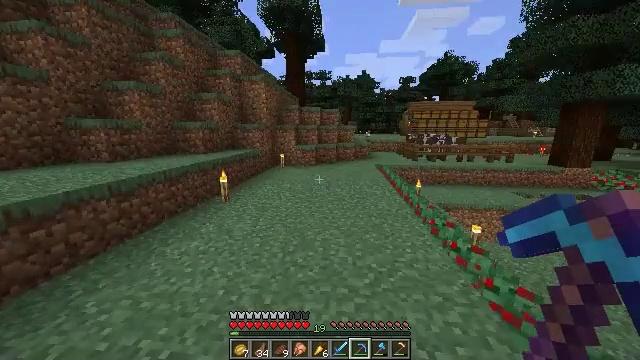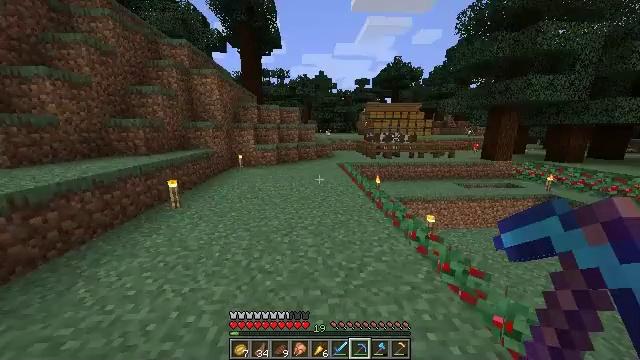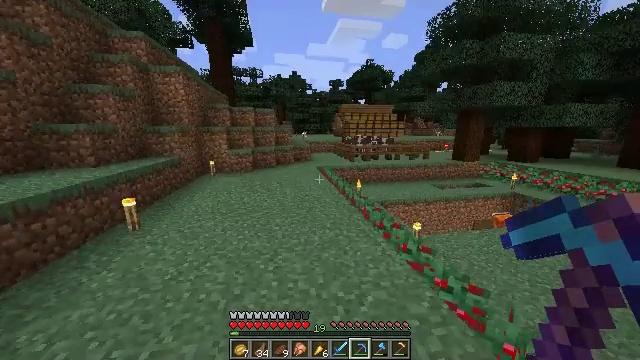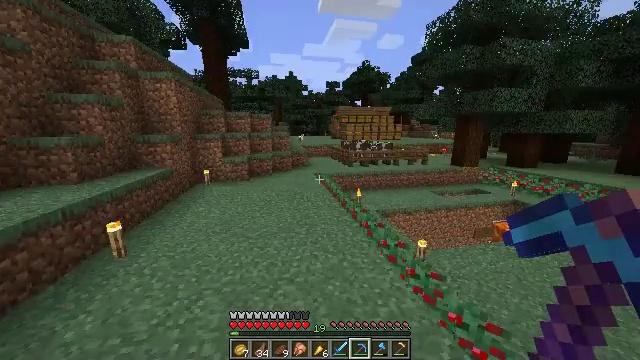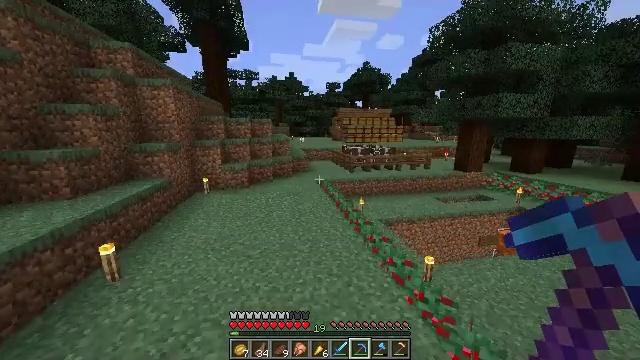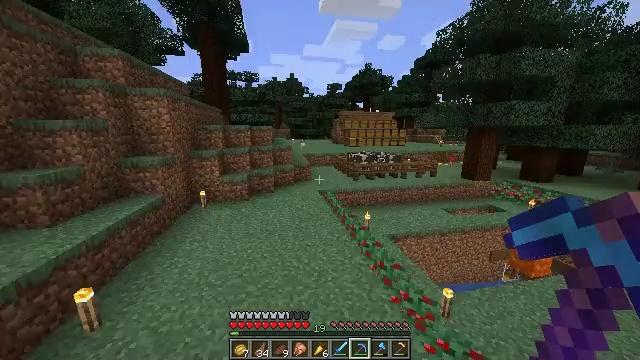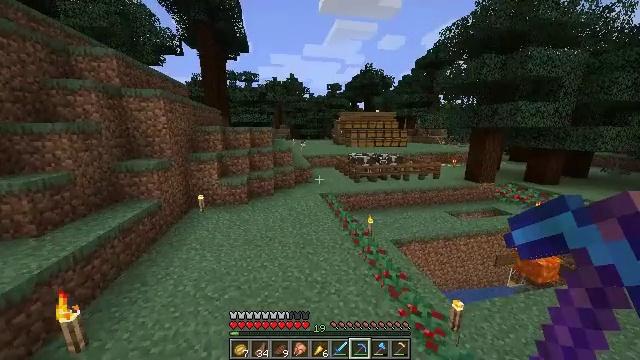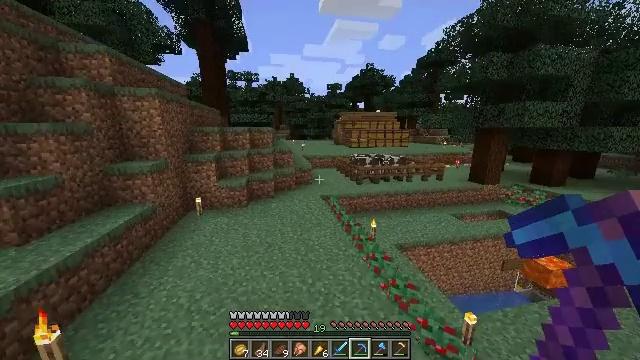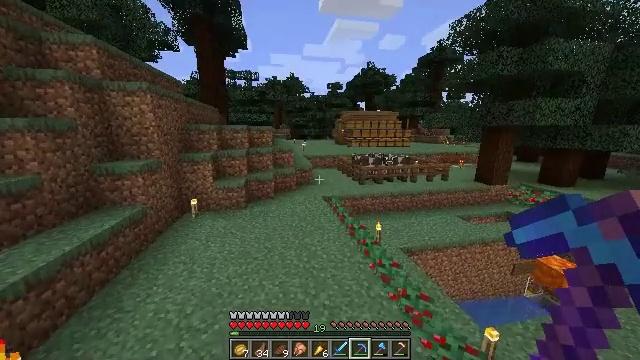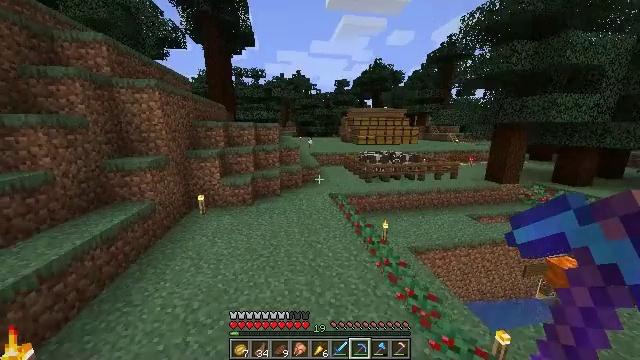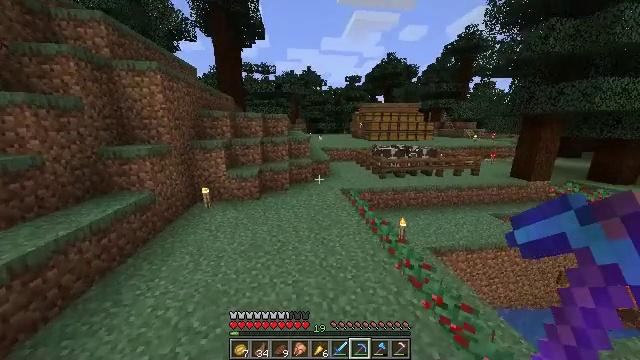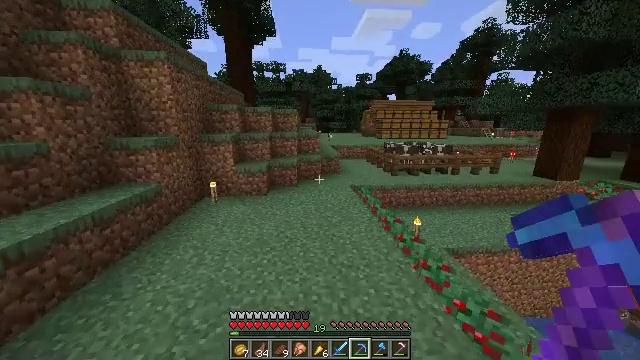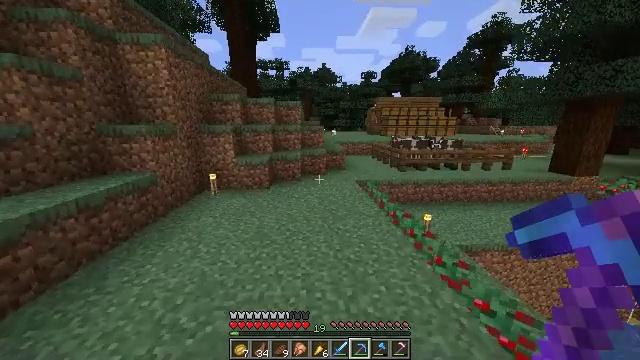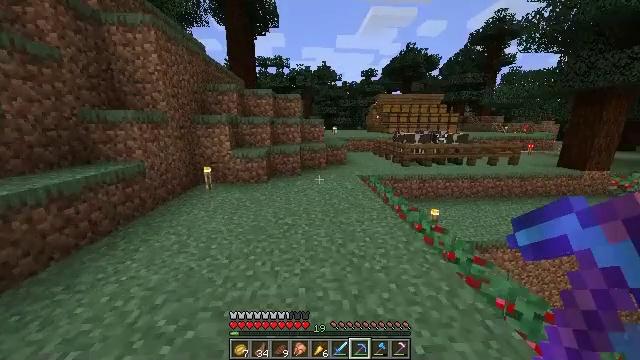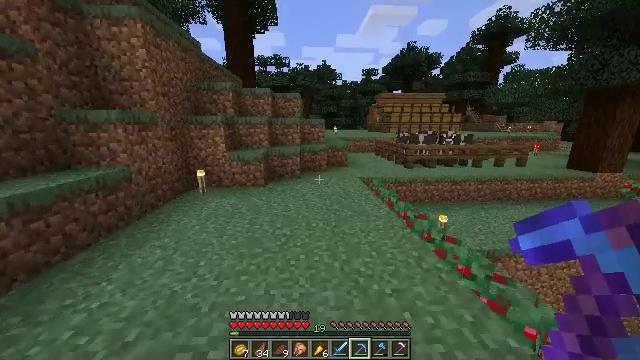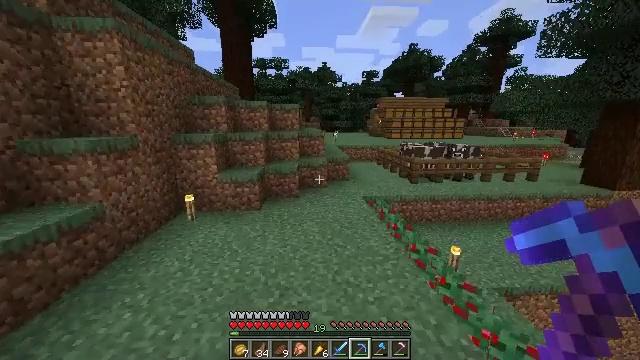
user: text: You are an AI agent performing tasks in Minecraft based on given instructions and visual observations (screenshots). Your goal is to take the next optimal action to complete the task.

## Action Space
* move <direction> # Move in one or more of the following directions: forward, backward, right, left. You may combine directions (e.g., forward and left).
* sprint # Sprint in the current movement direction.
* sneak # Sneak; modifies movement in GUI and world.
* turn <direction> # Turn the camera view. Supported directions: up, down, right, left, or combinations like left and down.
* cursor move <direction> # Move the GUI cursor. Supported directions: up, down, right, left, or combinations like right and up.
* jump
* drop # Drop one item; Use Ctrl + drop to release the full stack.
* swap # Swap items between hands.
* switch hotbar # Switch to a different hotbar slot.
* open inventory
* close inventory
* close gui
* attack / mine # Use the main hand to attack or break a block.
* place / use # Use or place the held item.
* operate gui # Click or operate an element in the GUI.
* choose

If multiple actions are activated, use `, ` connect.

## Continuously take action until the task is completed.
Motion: motion action
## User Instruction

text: Harvest wheat from the field.
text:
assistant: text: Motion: move forward, turn right, jump
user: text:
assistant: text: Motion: move forward, turn right, jump
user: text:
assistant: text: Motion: move forward, sprint, turn right, jump
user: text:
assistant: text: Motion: move forward, sprint, jump
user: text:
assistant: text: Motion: move forward, sprint, jump
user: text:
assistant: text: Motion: move forward, sprint, jump
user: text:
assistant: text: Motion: move forward, jump
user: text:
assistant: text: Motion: move forward, jump
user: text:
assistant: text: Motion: move forward, turn left, jump
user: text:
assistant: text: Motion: move forward, turn left, jump
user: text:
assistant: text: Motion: move forward, turn left, jump
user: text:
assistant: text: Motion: move forward, turn left, jump
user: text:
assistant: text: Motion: move forward, jump
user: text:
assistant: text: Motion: move forward, sprint, jump
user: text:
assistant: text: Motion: move forward, sprint, jump
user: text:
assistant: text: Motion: move forward, sprint, jump
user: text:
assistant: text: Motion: move forward, sprint, jump
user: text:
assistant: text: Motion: move forward, turn right, jump
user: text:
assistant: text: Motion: move forward, turn right, jump
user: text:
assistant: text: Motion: move forward, turn right, jump
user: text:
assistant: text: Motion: move forward, turn right, jump
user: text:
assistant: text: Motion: move forward, turn right, jump
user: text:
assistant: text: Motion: move forward, jump
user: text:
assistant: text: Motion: move forward, jump
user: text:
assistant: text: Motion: move forward, sprint, jump
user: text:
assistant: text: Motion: move forward, sprint, jump
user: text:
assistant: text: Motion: move forward, sprint, jump
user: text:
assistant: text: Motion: move forward, sprint, turn right, jump
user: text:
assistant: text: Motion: move forward, sprint, jump
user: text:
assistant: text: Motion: move forward, jump